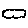
Label: cloud